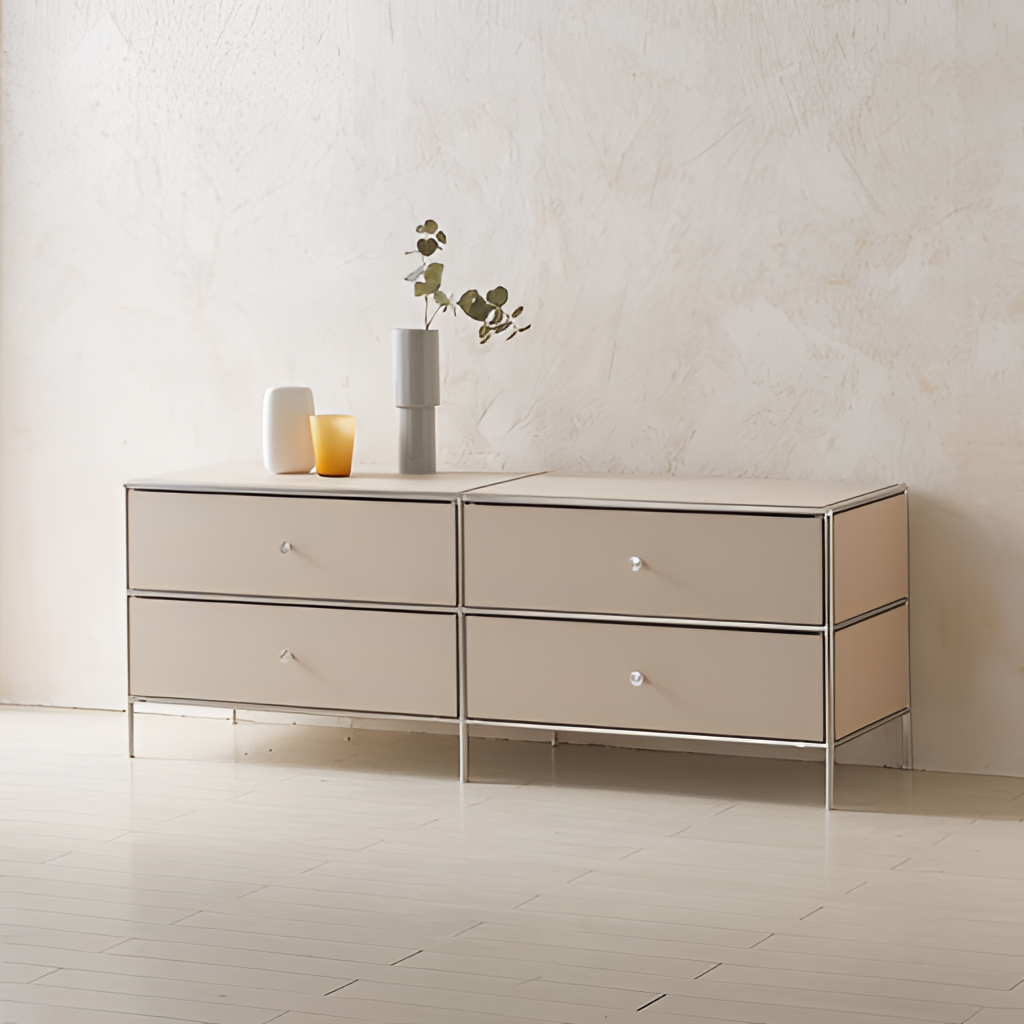
living room, beige metal dresser, beige wood flooring, with plank pattern, beige plaster wallpaper, with solid pattern, minimalist